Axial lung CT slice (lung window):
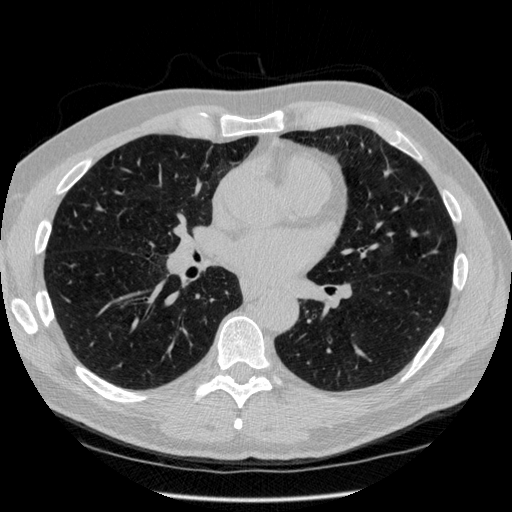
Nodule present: no